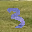
Label: 3